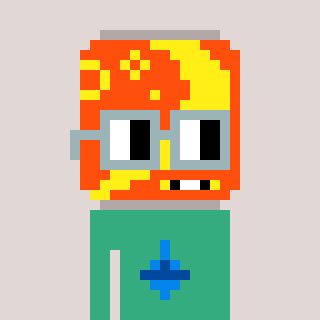
a pixel art character with square dark gray glasses, a pop-shaped head and a teal-colored body on a warm background